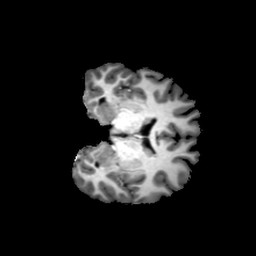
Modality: T1w
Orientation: coronal
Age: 18
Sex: female
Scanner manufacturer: philips
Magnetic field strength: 3 T
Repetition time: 0.0082 s
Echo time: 0.0037 s